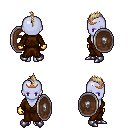
a pixel art fantasy rpg character, female body template, dark elf, purple skin, brown robe, magenta pants, white blonde mohawk hairstyle, bronze tiara, gold gloves, metal boots, shield, four views (front, back, left, right), 2x2 character sprite sheet, small pixel art, hard edges, no anti-aliasing